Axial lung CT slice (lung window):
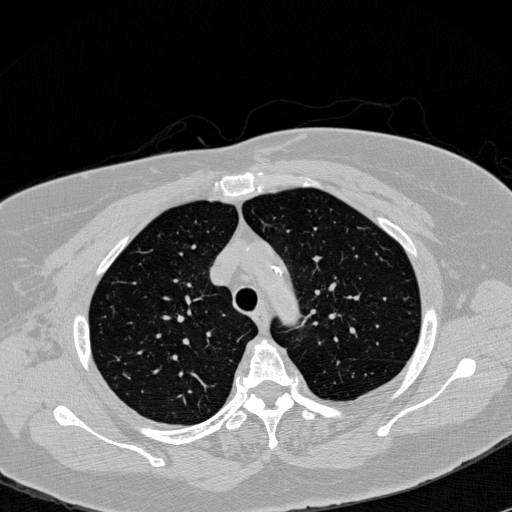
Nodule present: no